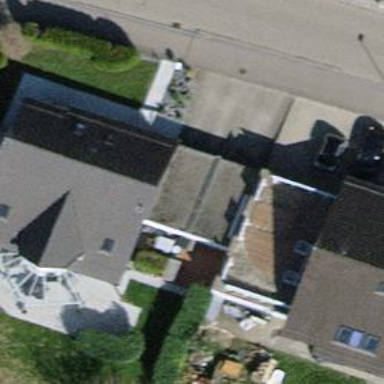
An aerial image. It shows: Group of garages.